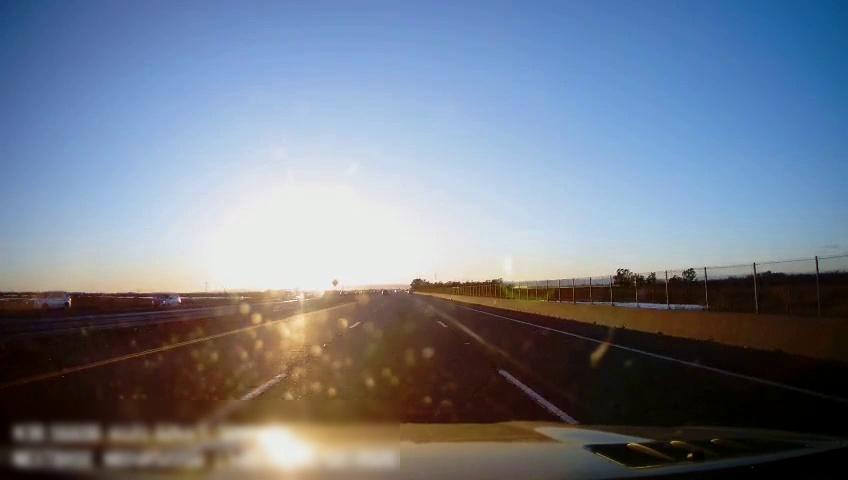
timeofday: Day
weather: Sunny
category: Drivable Space
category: Drivable Space
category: Vehicles | SUV
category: Vehicles | SUV
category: Vehicles | SUV
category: Lanes | Alternate Lane
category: Lanes | Current Lane
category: Lanes | Current Lane
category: Lanes | Alternate Lane